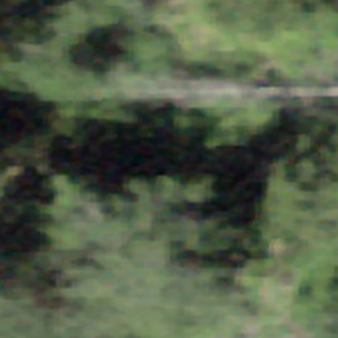
Label: other